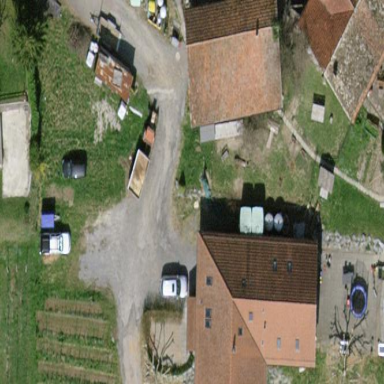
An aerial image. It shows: Farm building.